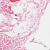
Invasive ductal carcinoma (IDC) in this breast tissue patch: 0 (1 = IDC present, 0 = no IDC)